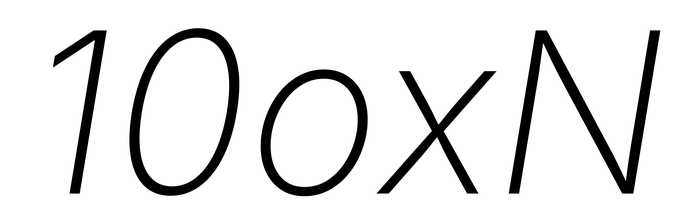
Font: Inter-Italic_ExtraLight_Italic